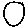
Label: circle